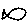
Label: fish